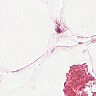
Metastatic tissue present: no